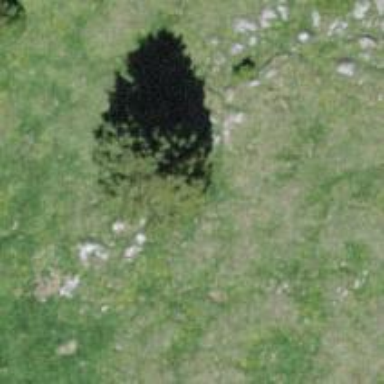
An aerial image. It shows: Needle-leaved tree in nature.